Question: Hi I'm plotting a pie chart and putting the names on there. And the text was cropped outside the panel (grey area).
Is there a way to change the aspect ratio of the panel?
I tried 'theme(aspect.ratio=1.5)', but this changes the pie chart to an ellipse. I want the pie chart not change, and want the panel be wider. And I tried adjust the size of the picture, but this doesn't change the panel (grey area).
Any help's appreciated. Thanks!

'''
library(ggplot2)
source('PieChart.R')
df = data.frame('Name' = c('long long name one', 'long long name two',
'long long name three', 'long name long four'),
'Count' = c(10, 20, 30, 40))
png(width=1000, height=600, file='/Users/Yuji/OneDrive/Data/TownState/pie.png')
PieChart(df, 'Name', 'Count')
dev.off()
'''
PieChart.R
'''
PieChart = function (Data1, Name1, Value1){
position = cumsum(Data1[[Value1]])-0.5*Data1[[Value1]]
ggplot(data = Data1, aes_string(x=1, y=Value1, fill=Name1)) +
geom_bar(stat="identity") +
coord_polar(theta ='y') +
theme(axis.ticks=element_blank(),
axis.title=element_blank(),
axis.text.y=element_blank(),
axis.text.x=element_text(colour='black'),
legend.position='none',
# panel.background = element_blank(),
panel.grid.major = element_blank(),
panel.grid.minor = element_blank(),
panel.border = element_blank()#,
# aspect.ratio=1.5
) +
scale_y_continuous(breaks=position, labels=Data1[[Name1]])
}
'''
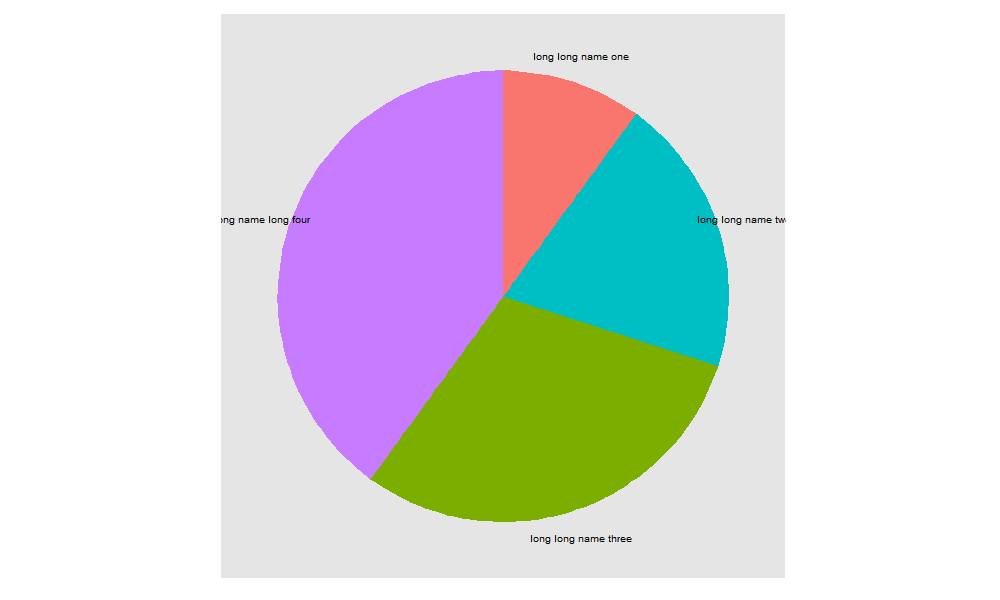
Answer: I'm not sure it's possible: the aspect ratio needs to be unity for the pie to be circular. As a workaround, you could turn off clipping and plot on top of a grey background.
'''
b = ggplotGrob(p + theme(plot.background=element_rect(fill=NA,colour=NA)))
b$layout$clip[b$layout$name=="panel"] = "off"
grid.draw(grobTree(rectGrob(gp=gpar(fill="grey92")), b))
'''
Alternatively, you could manually edit the widths/heights of the gtable. First step is to replace the null units of the panel to "snpc", which will remain square, then change the margins to "null" units to expand as much as possible.
'''
library(grid)
library(gtable)
p2 <- p + theme(plot.background=element_rect(fill="grey92"))
g <- ggplotGrob(p2)
g$layout$clip[g$layout$name=="panel"] <- "off"
g$respect <- FALSE
grid.newpage()
g$widths[[4]] <- unit(1,"snpc")
g$heights[[3]] <- unit(1,"snpc")
g$widths[c(1,5)] <- rep(list(unit(1,"null")), 2)
g$heights[c(1,6)] <- rep(list(unit(1,"null")), 2)
grid.draw(g)
'''